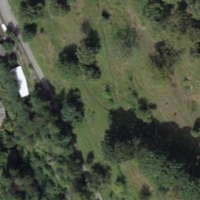
EUNIS habitat code: 41
Species observed at this site:
Dioscorea communis